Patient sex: M
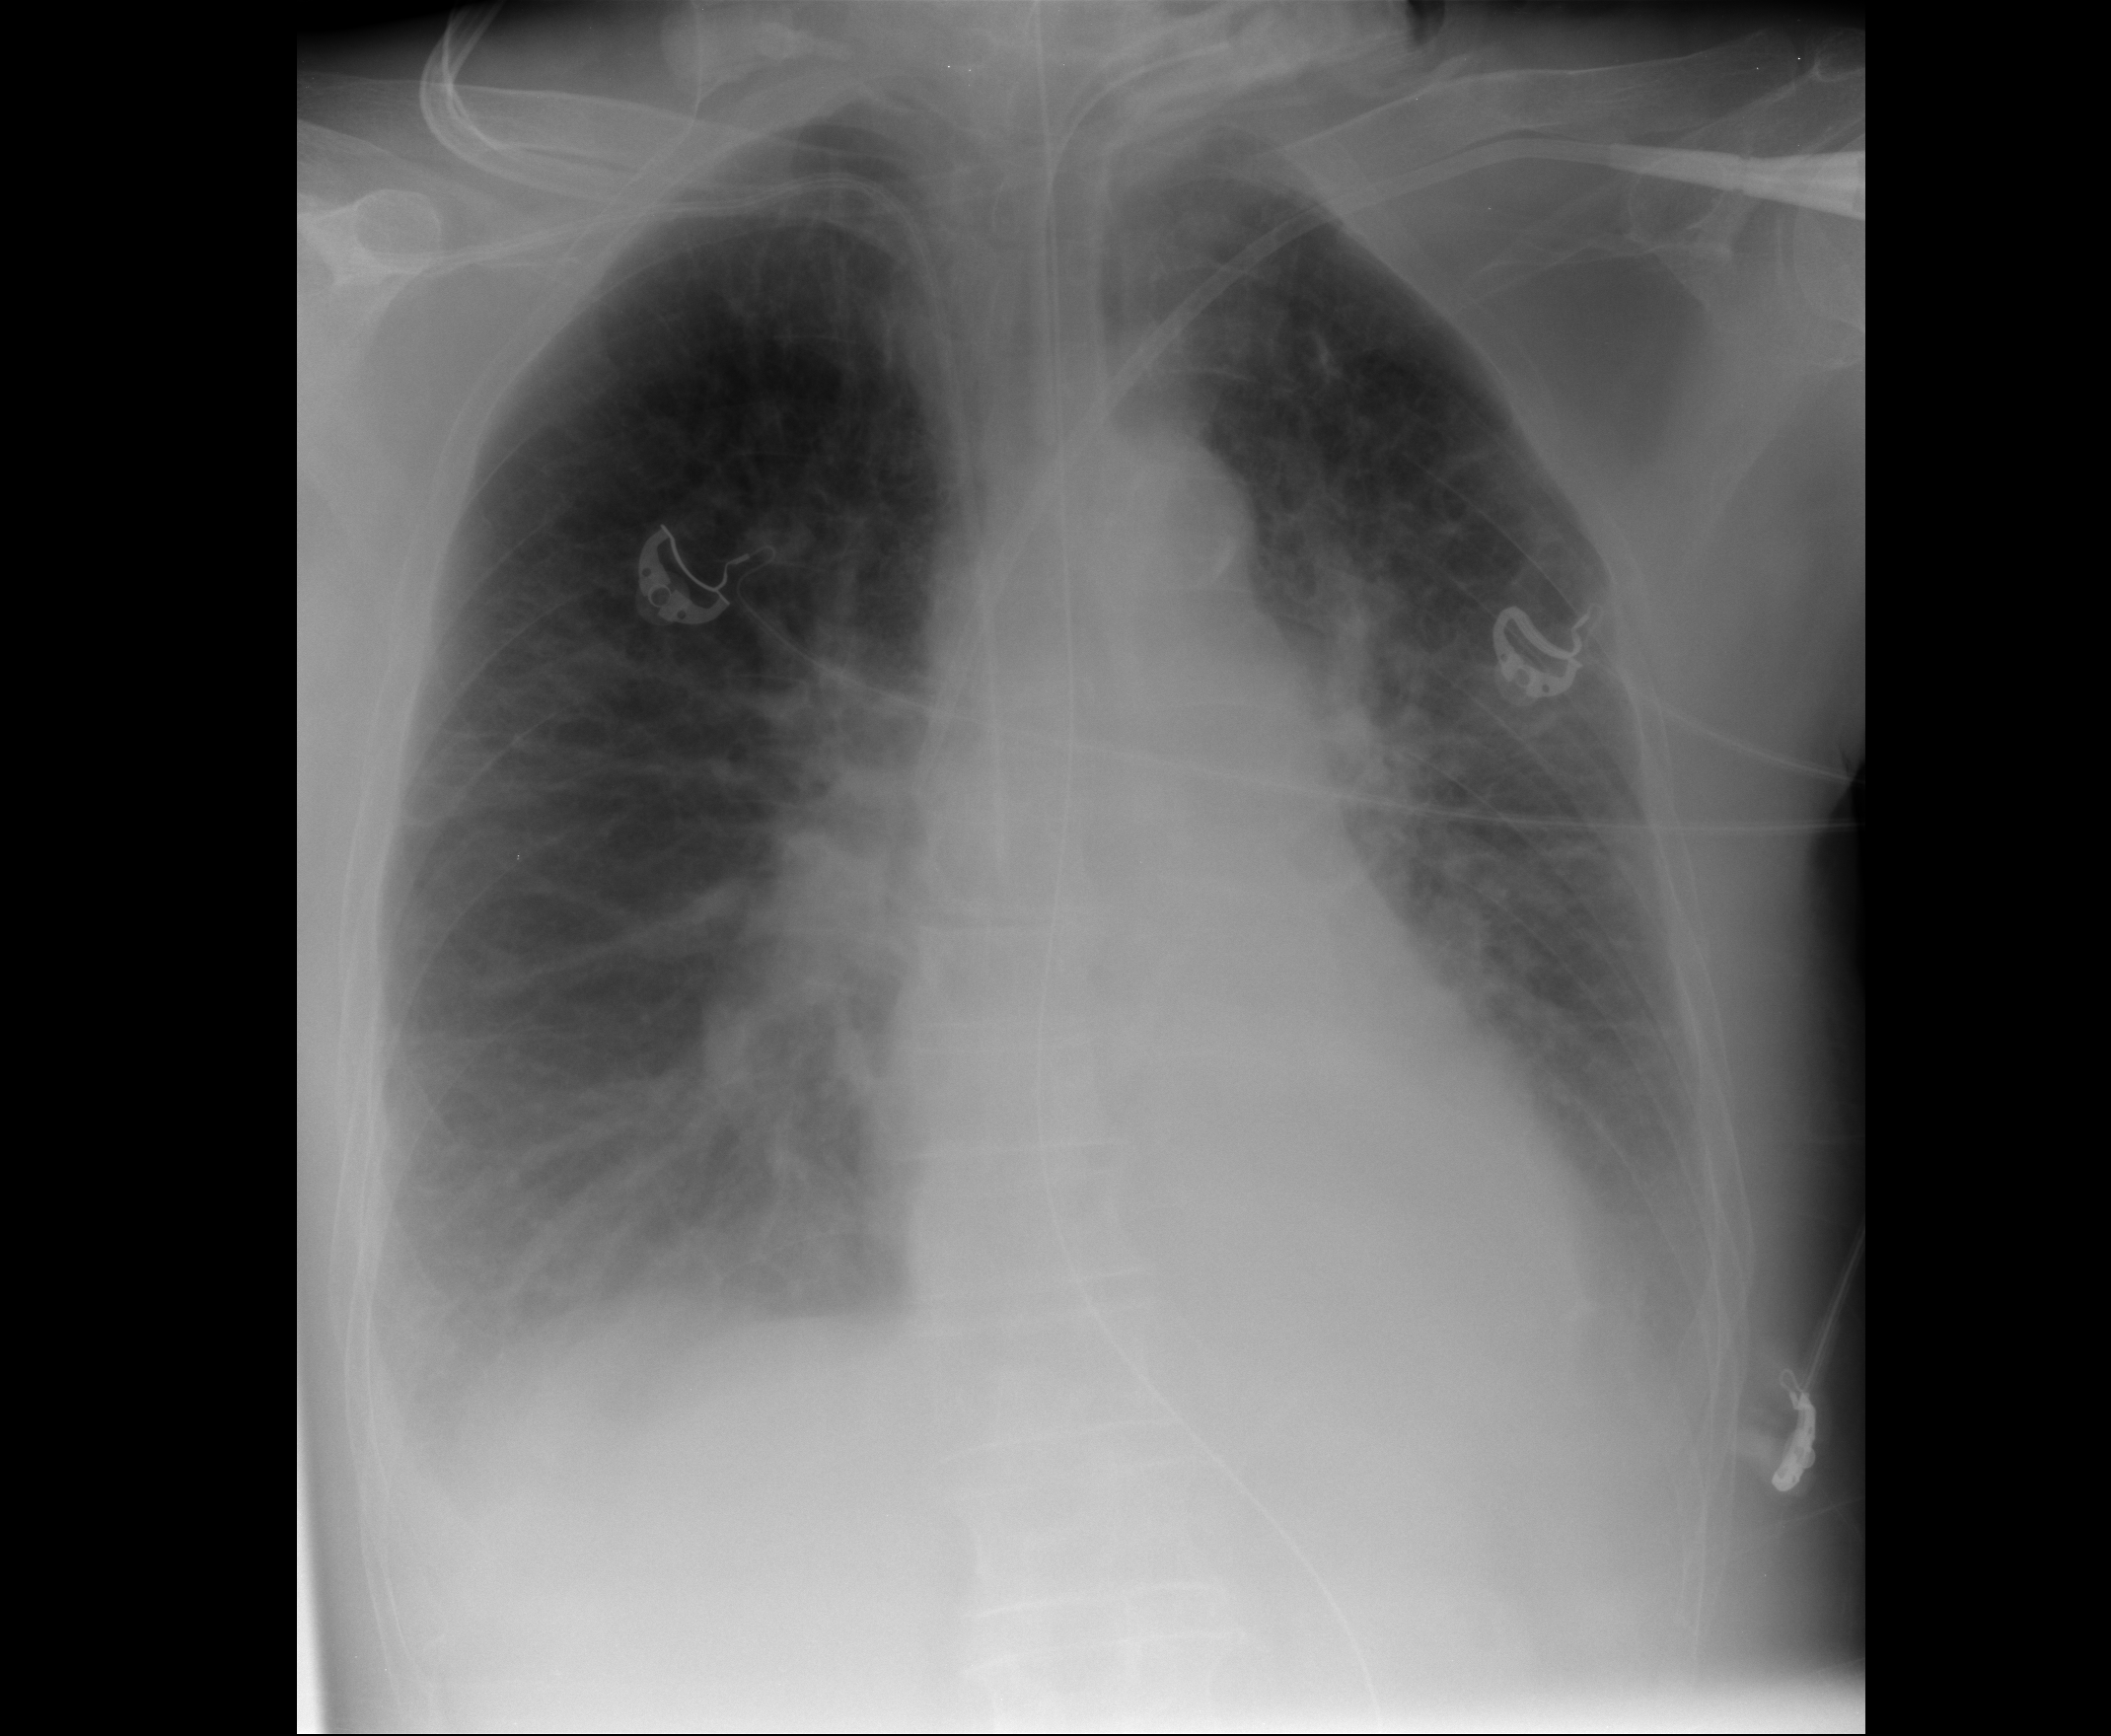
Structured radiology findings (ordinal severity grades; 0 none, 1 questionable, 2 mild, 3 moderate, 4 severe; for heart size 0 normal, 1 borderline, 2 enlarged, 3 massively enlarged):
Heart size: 0
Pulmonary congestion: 2
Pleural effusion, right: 2
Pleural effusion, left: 2
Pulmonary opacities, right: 2
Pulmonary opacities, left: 2
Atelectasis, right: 2
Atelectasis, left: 2